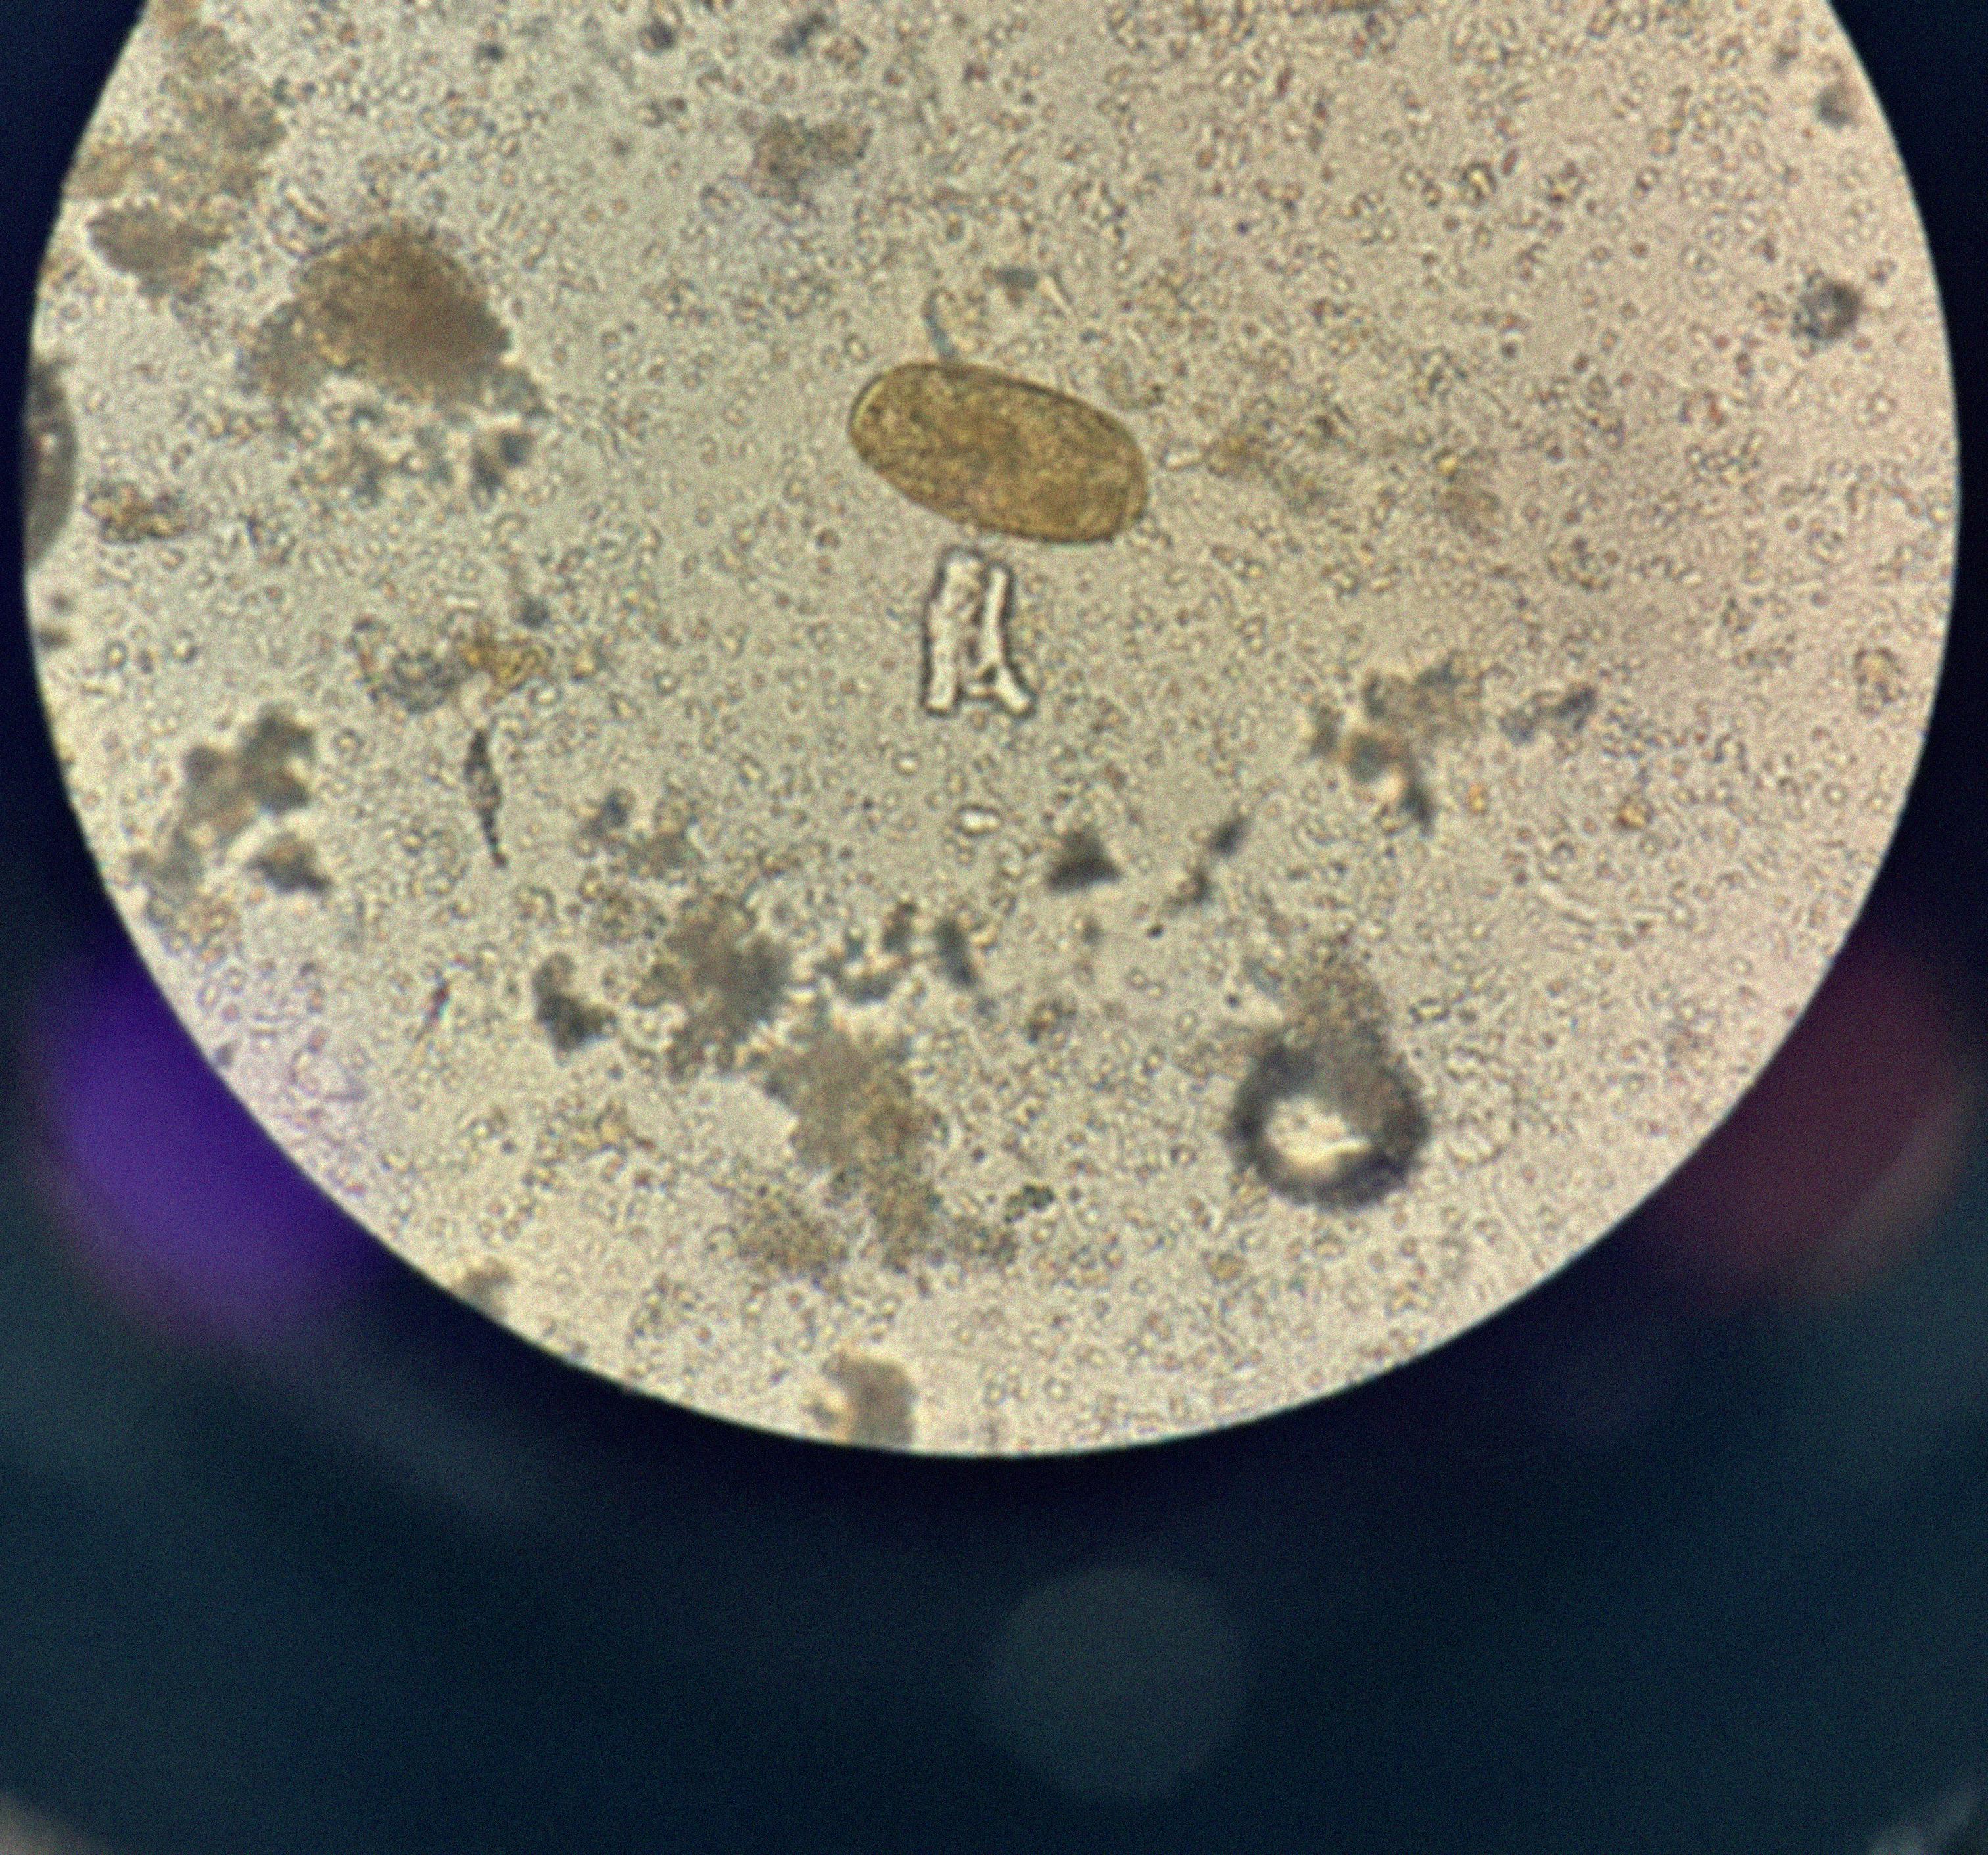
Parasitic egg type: Paragonimus spp